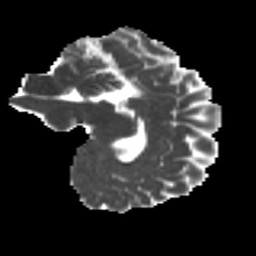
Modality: MD
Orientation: sagittal
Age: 27
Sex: female
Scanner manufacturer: ge
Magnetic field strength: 3 T
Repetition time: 7.8 s
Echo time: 0.0606 s